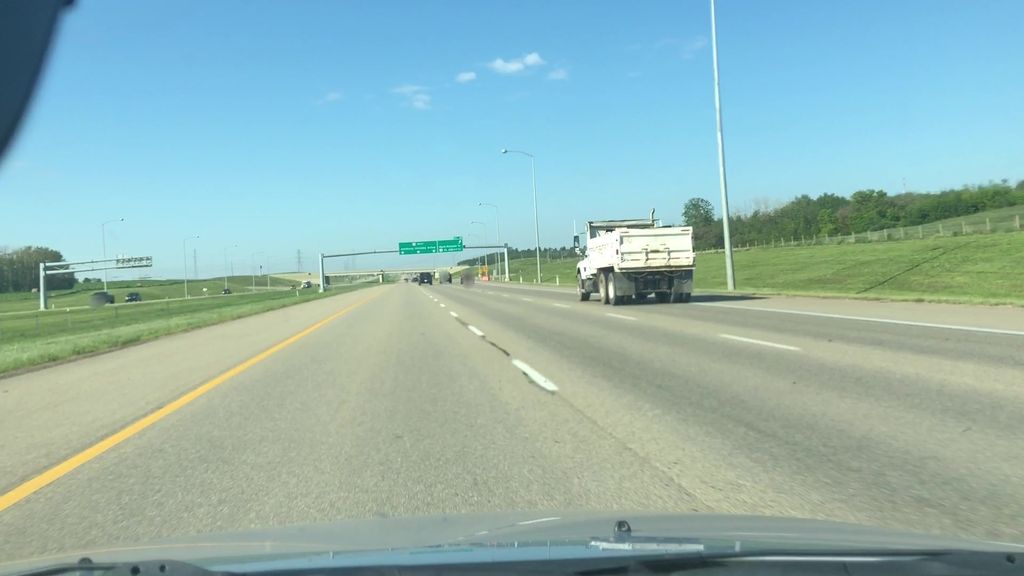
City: edmonton